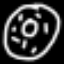
Label: donut